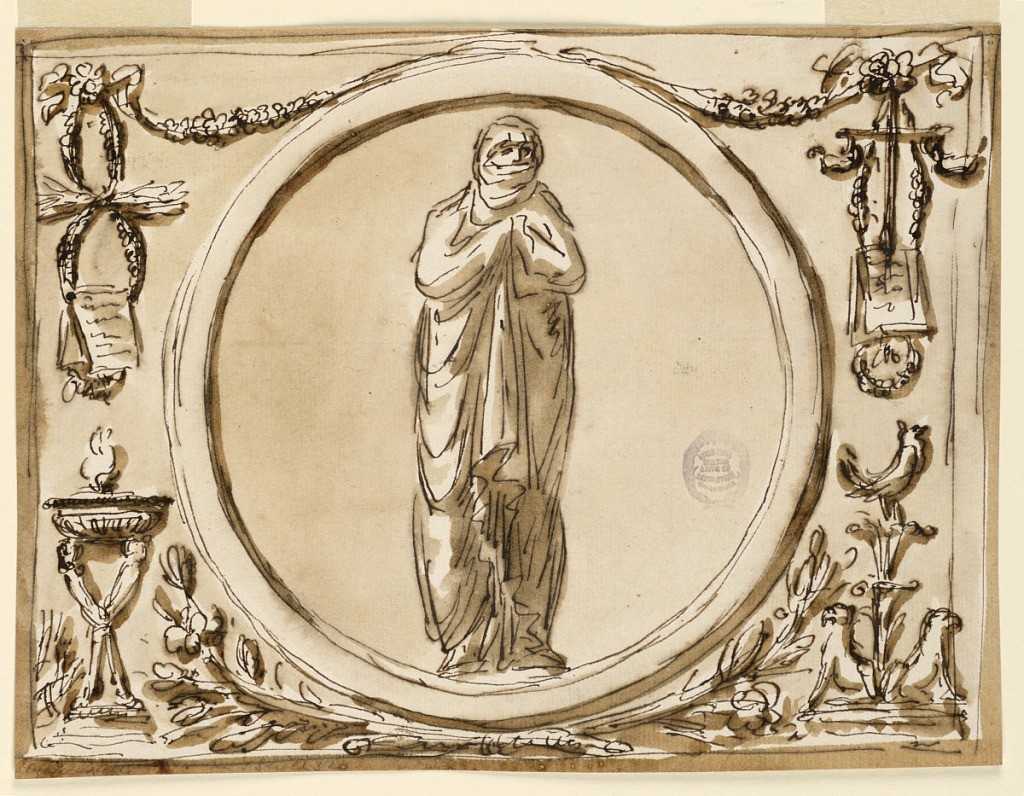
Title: Decoration of a Panel
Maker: Giuseppe Barberi, Italian, 1746–1809
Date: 1789–1793
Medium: Pen and brown ink, brush and brown wash on off-white laid paper
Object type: Drawing
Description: Horizontal rectangle. In the center is a circular frame with a woman wrapped in a coat, so that only the nose and the eyes are unprotected, possibly representing Winter. Above are festoons from which entwined garlands hang. On both sides a paper with an inscription is put upon a slope. The motif at right includes two oil lamps. Below at right is a bird standing upon two chalices, with two griffins sitting below upon a base. At left is a tripod; two legs supporting the bowl of a lamp are visible. Below the circle are crossed branches. (RB '45)

Roundel with a vestal, flanked by grotesques, for decoration over mirror, noble cabinet, Palazzo Altieri. (PDM '91)